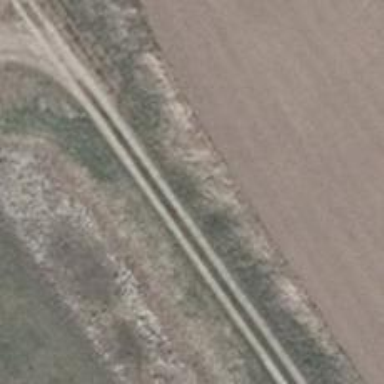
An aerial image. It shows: Track with grade 2 tracktype.